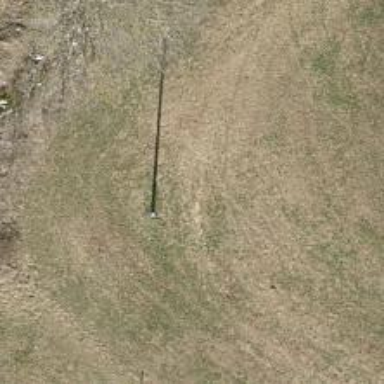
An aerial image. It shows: Power pole.